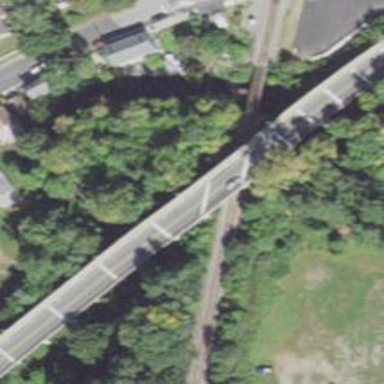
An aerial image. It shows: Man-made bridge.